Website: walmart
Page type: customer-info-address
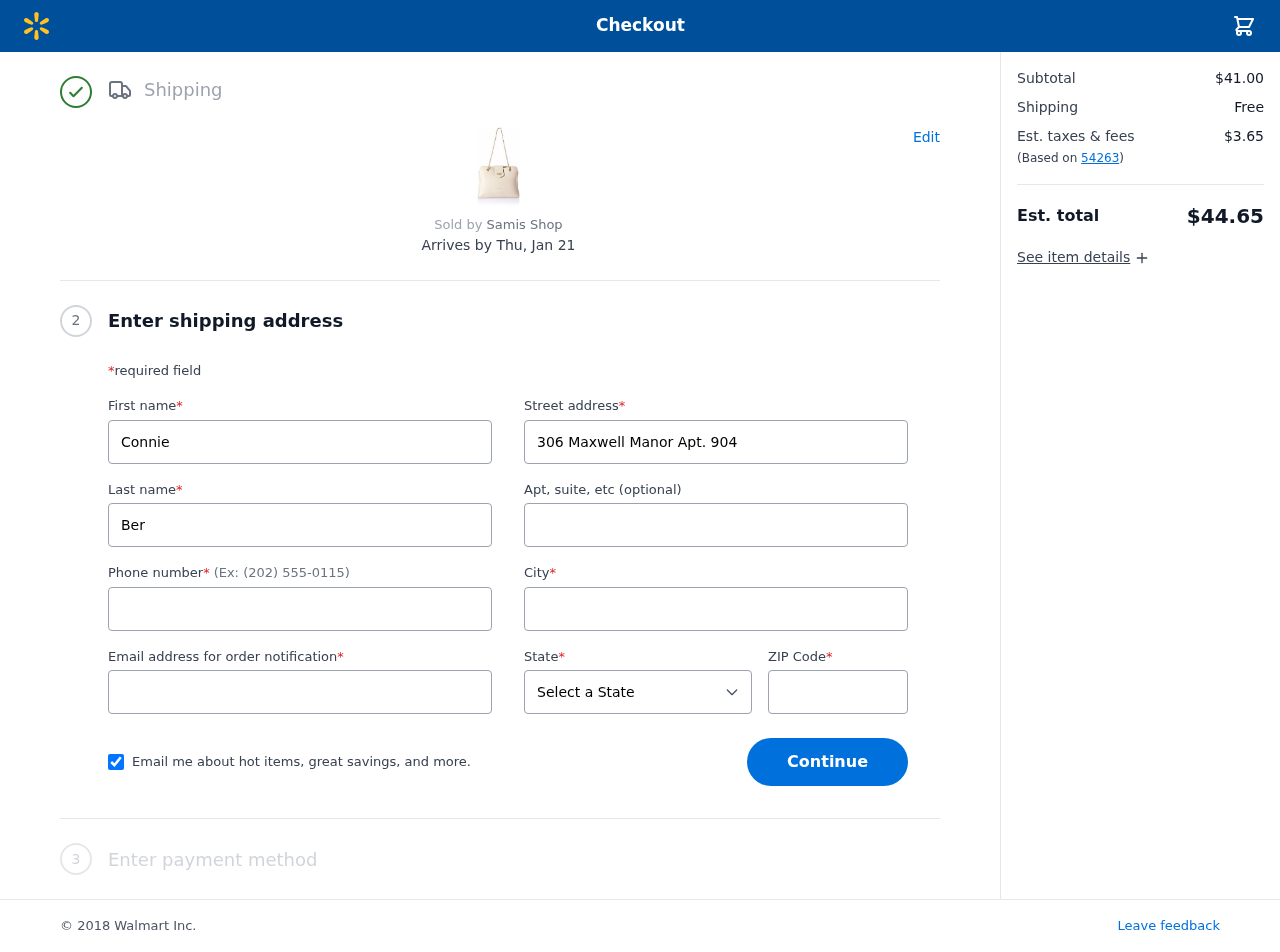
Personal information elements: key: PII_CITY
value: Ariaston
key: PII_EMAIL
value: connieberry@hotmail.com
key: PII_FIRSTNAME
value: Connie
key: PII_LASTNAME
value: Berry
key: PII_PHONE
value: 6293708453
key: PII_POSTCODE
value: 54263
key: PII_STATE
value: Missouri
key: PII_STREET
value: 306 Maxwell Manor Apt. 904
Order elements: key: ORDER_DELIVERY_DATE
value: Thu, Jan 21
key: ORDER_SUBTOTAL
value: $41.00
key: ORDER_SHIPPING_COST
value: Free
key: ORDER_TAX
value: $3.65
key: ORDER_TOTAL
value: $44.65